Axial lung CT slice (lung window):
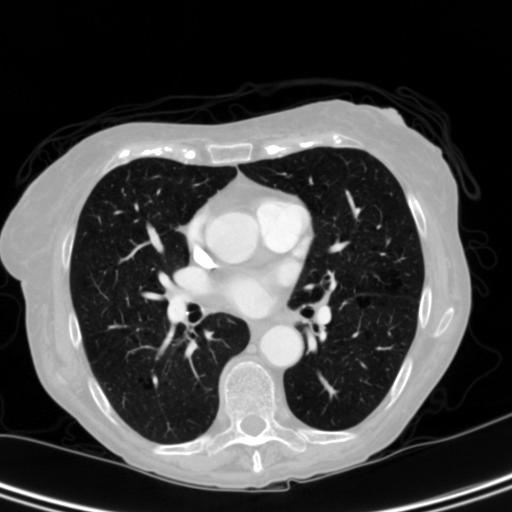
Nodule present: no